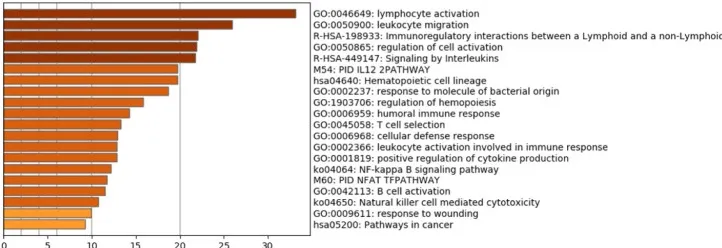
TRT results in enrichment of local T-cell-related pathways and systemic antitumor immunity through Metascape analysis. (C) Top 20 clusters of both innate and adaptive immunity-associated pathways were enriched in the gene ontology biology processes for PB with TRT versus no treatment by P-values.
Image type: pathology (immunostaining)